Question: I have an 'UICollectionViewController' into 'TabBarViewController' that works for 'iOS 6.0' and later ios versions. I would like to know if there is any way to use a different 'ViewController' if a device has elder than 'iOS 6.0' version. For example, can i use a 'UITableView' for devices that use prior version than 'iOS 6.0' and 'UICollection' for devices that use 'iOS 6.0' and posterior versions?
I also tried 'PSTCollectionView' but it has some problems.
I added an image that shows my storyboard. My collection is in TabBarController and i want to change to TableView if a device uses prior to iOS 6.0 .
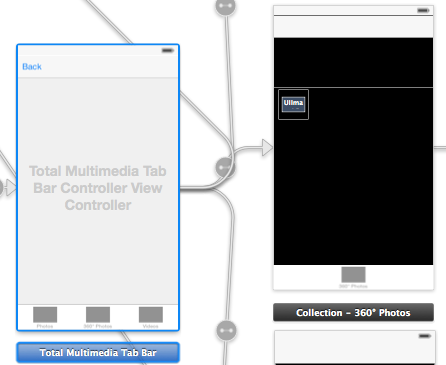
Answer: There is very simple solution to it
For Example In your tabBarControllers index 2 is for CollectionView and on 3 is for TableViewController
simply do all required settings icons names etc in storyboard
now in your ApplicationDidFinishLaunchingWith Options do this
As I assume your tabbarController is rootViewContrller do this
'''
UITabbarController *tabbarController = (UITabBarController *)self.window.rootViewController;
NSMutableArray *arrayControllers = [NSMutableArray arrayWithArray:tabbarController.viewControllers];
if (OlderVersion) {//Check
[arrayControllers removeObjectAtIndex:2];
}else{
[arrayControllers removeObjectAtIndex:3];
}
[tabbarController setViewControllers:arrayControllers];
'''